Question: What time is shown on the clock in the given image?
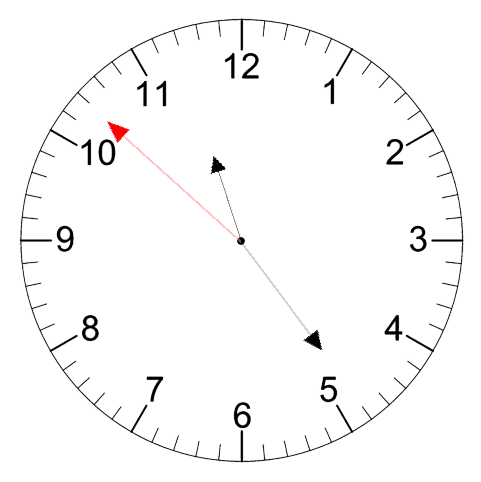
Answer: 11:23:52